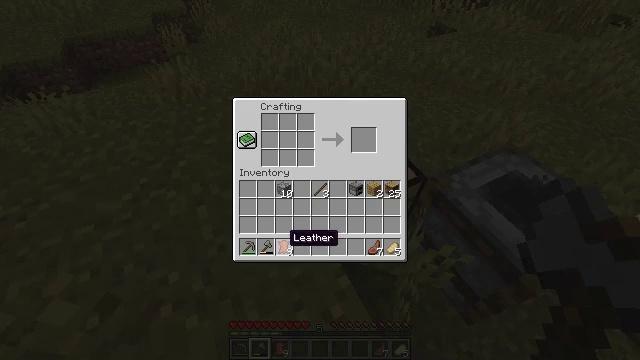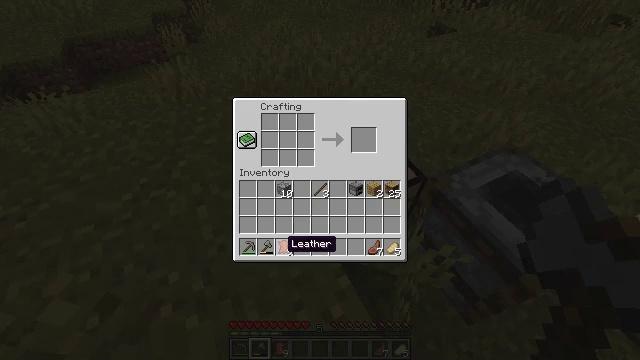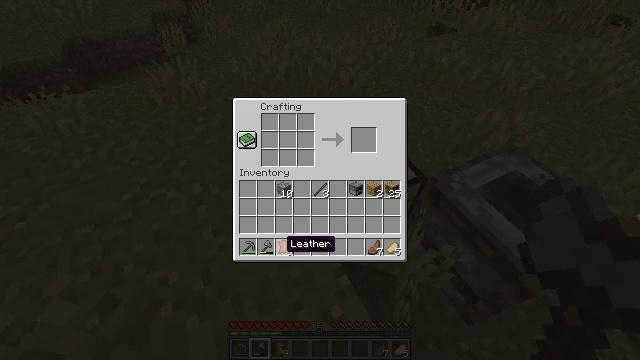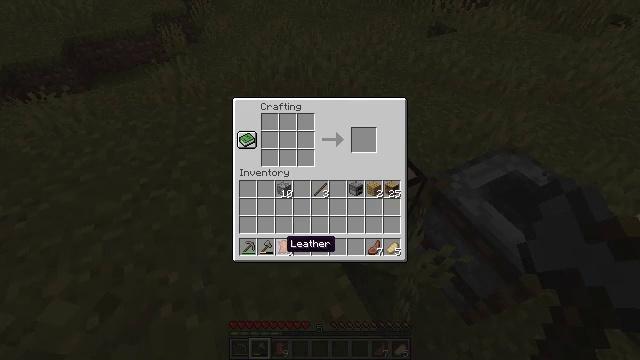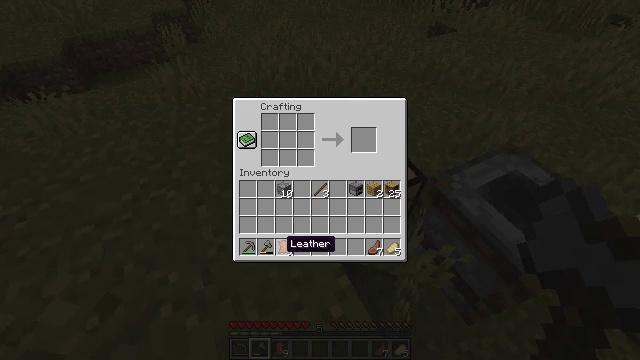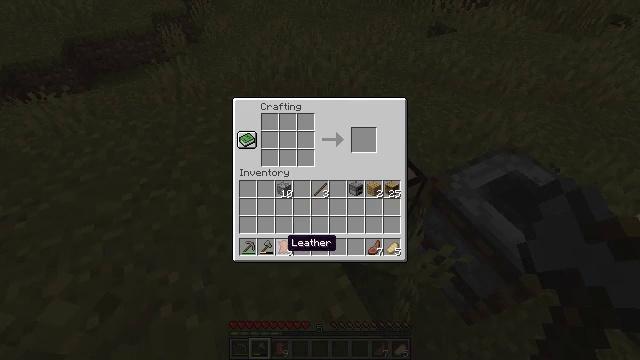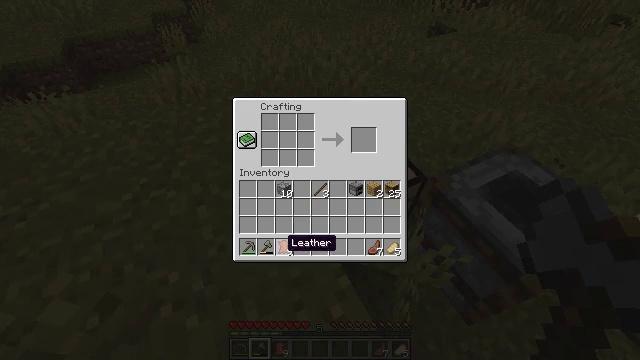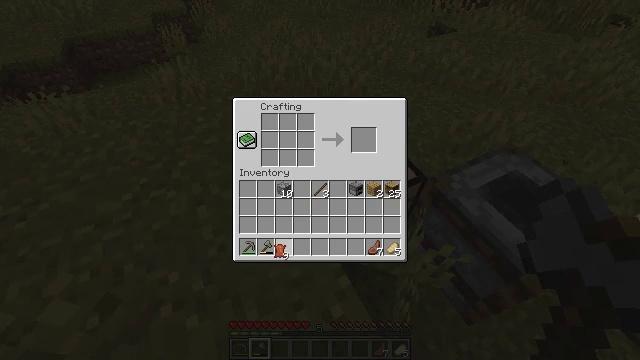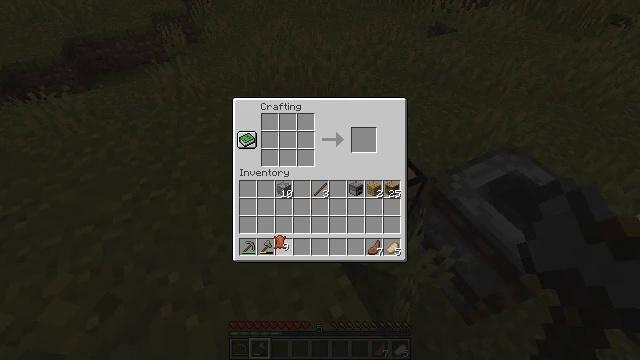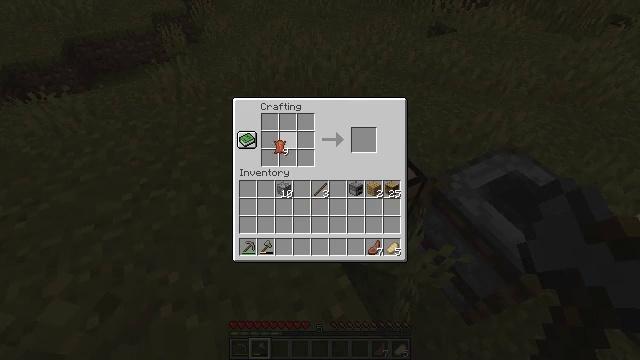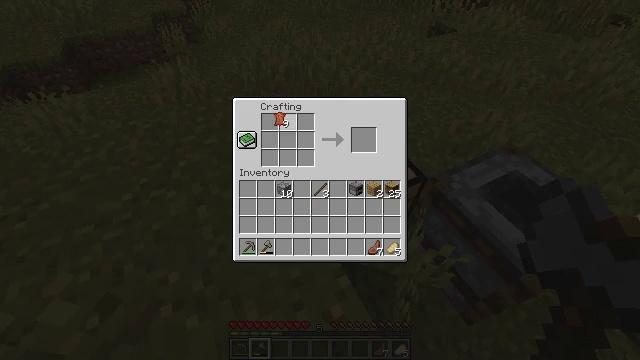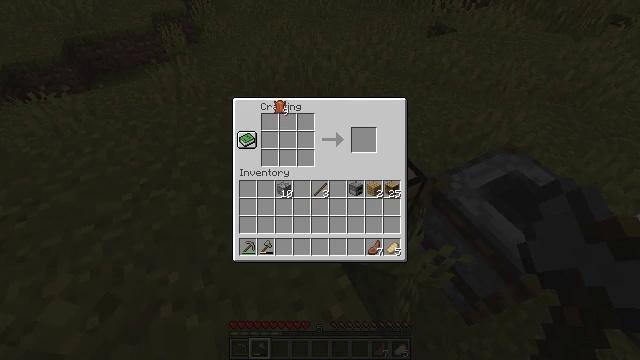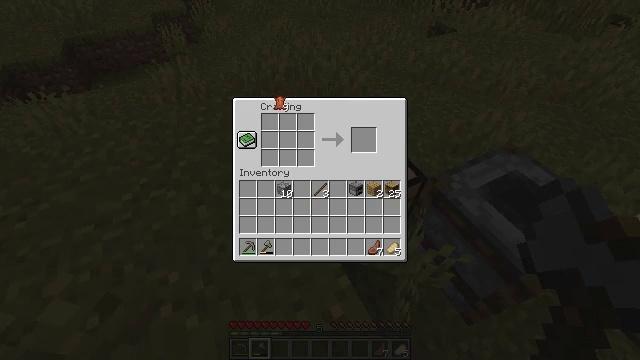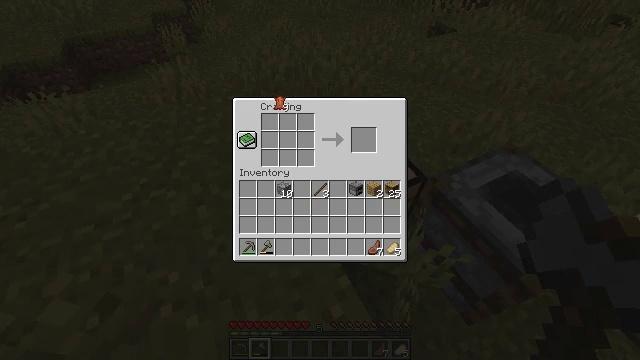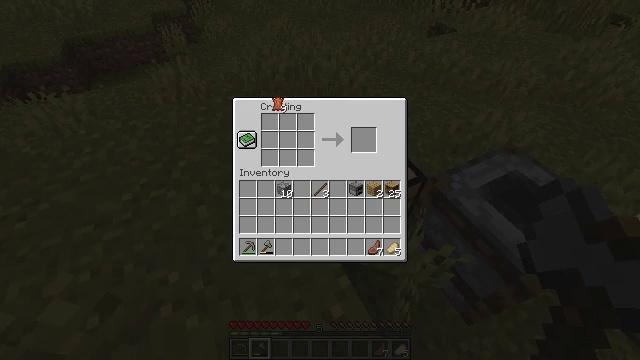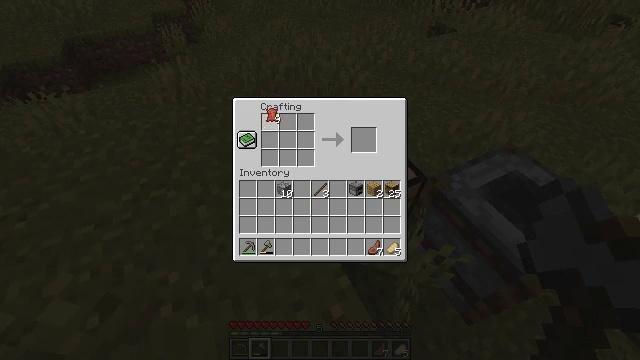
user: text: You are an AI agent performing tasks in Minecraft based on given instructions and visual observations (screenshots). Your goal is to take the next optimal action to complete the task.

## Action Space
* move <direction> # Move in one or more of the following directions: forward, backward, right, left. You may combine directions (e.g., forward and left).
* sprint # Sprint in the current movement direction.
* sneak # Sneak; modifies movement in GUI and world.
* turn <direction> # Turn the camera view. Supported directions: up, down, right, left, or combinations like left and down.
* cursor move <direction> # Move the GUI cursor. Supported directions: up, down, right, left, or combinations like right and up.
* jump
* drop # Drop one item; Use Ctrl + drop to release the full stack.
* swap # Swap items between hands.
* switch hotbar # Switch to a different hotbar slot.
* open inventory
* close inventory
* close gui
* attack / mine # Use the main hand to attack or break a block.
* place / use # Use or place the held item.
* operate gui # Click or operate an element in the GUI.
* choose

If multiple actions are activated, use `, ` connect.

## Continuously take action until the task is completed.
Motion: motion action
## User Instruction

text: Use the crafting grid to make a leather chestplate.
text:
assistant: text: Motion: no_op
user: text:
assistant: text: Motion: no_op
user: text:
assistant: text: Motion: no_op
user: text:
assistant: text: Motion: no_op
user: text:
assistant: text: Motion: no_op
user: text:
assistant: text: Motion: no_op
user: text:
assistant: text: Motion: operate gui
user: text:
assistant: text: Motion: cursor move up, operate gui
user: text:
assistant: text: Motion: cursor move up
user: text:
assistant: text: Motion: cursor move up
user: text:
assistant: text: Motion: cursor move up
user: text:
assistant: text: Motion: no_op
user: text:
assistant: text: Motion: no_op
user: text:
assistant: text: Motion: no_op
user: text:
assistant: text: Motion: cursor move down
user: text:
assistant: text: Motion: cursor move down
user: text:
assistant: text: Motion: no_op
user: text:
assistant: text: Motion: no_op
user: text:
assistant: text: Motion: choose
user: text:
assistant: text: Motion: choose
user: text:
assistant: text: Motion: cursor move down, choose
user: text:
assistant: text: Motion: cursor move down, choose
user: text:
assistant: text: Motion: choose
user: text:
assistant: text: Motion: choose
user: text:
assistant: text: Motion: choose
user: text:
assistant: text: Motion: choose
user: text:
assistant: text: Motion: choose
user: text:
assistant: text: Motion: choose
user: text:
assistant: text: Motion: cursor move right and down, choose
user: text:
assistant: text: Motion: choose